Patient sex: M
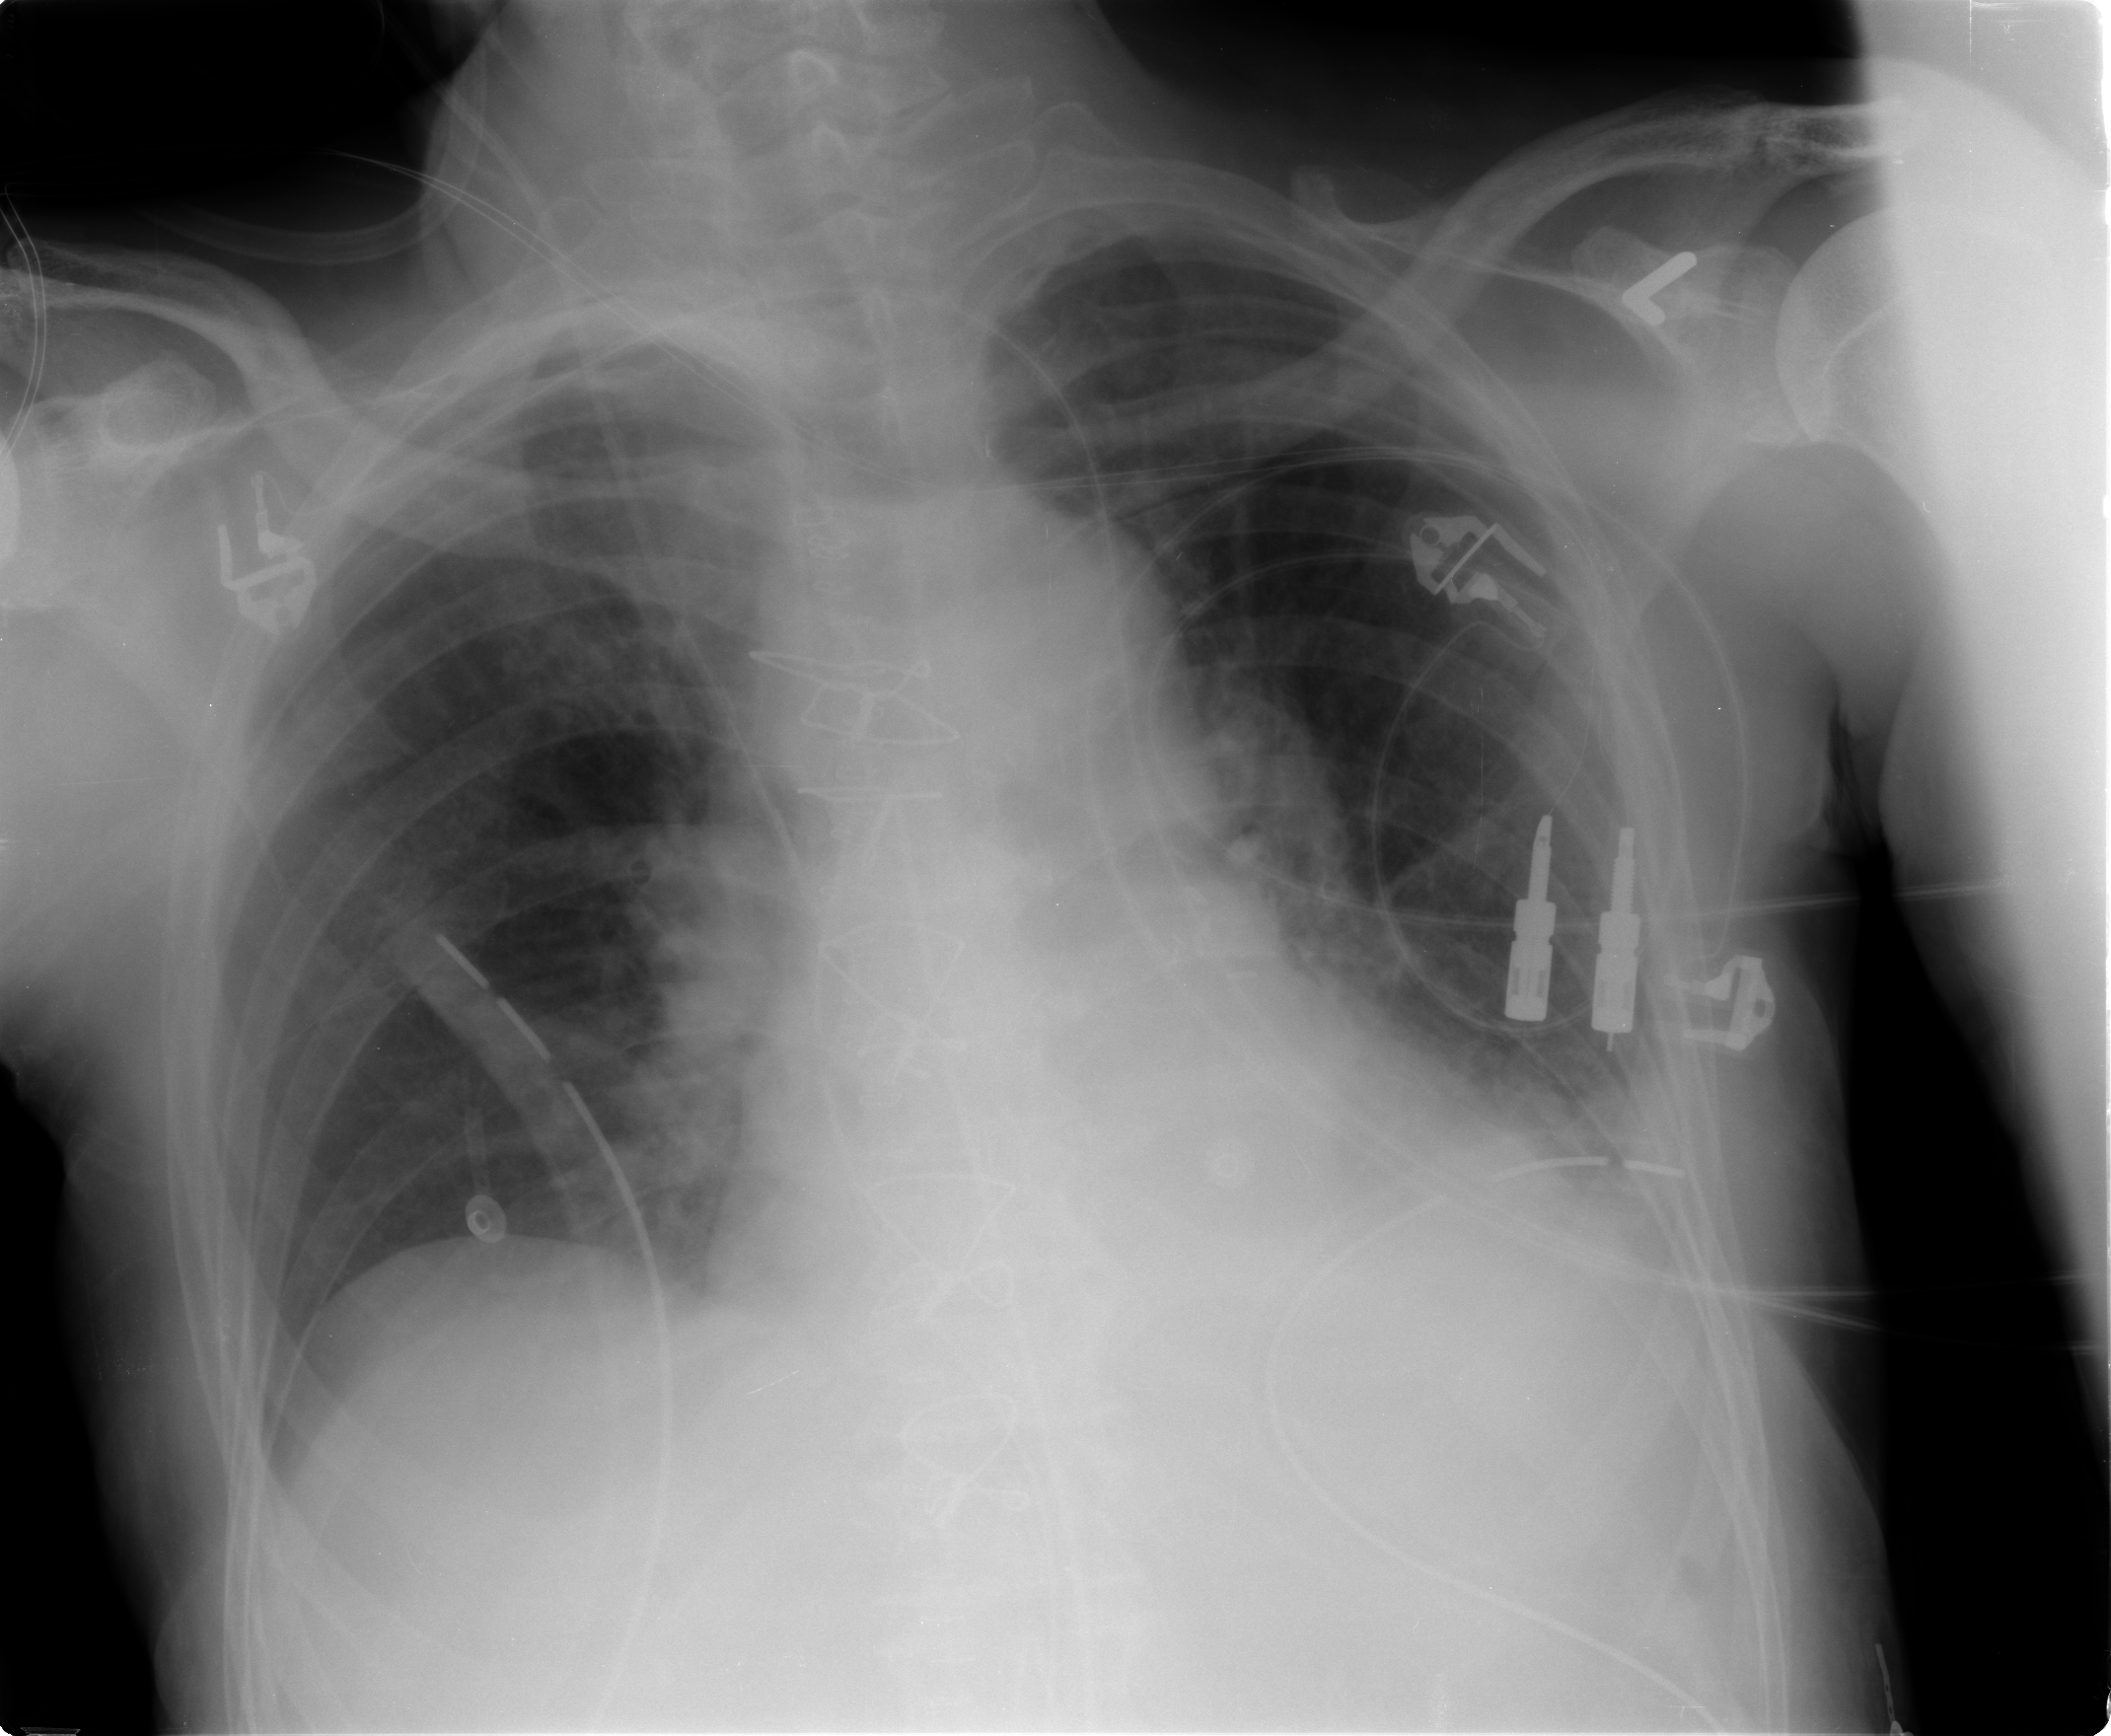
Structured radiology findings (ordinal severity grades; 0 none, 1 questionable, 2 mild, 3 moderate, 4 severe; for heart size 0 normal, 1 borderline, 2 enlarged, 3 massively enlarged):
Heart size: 0
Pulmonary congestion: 0
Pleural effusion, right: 0
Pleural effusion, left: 1
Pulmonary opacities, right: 0
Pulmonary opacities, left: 0
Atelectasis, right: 1
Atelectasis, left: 1